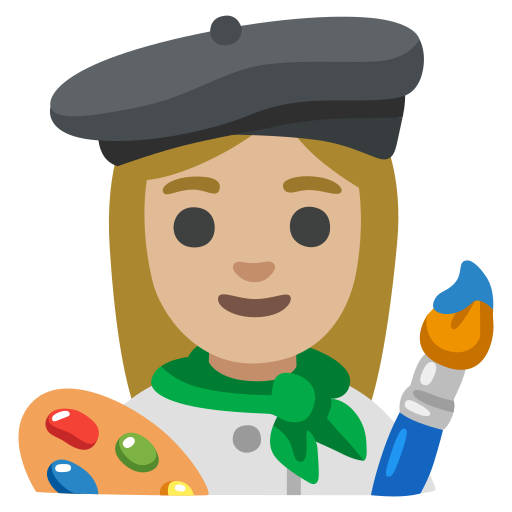
Emoji: 👩🏼‍🎨